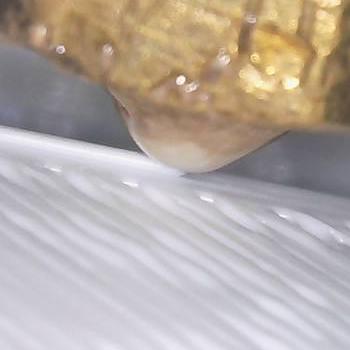
Flow rate: 70%